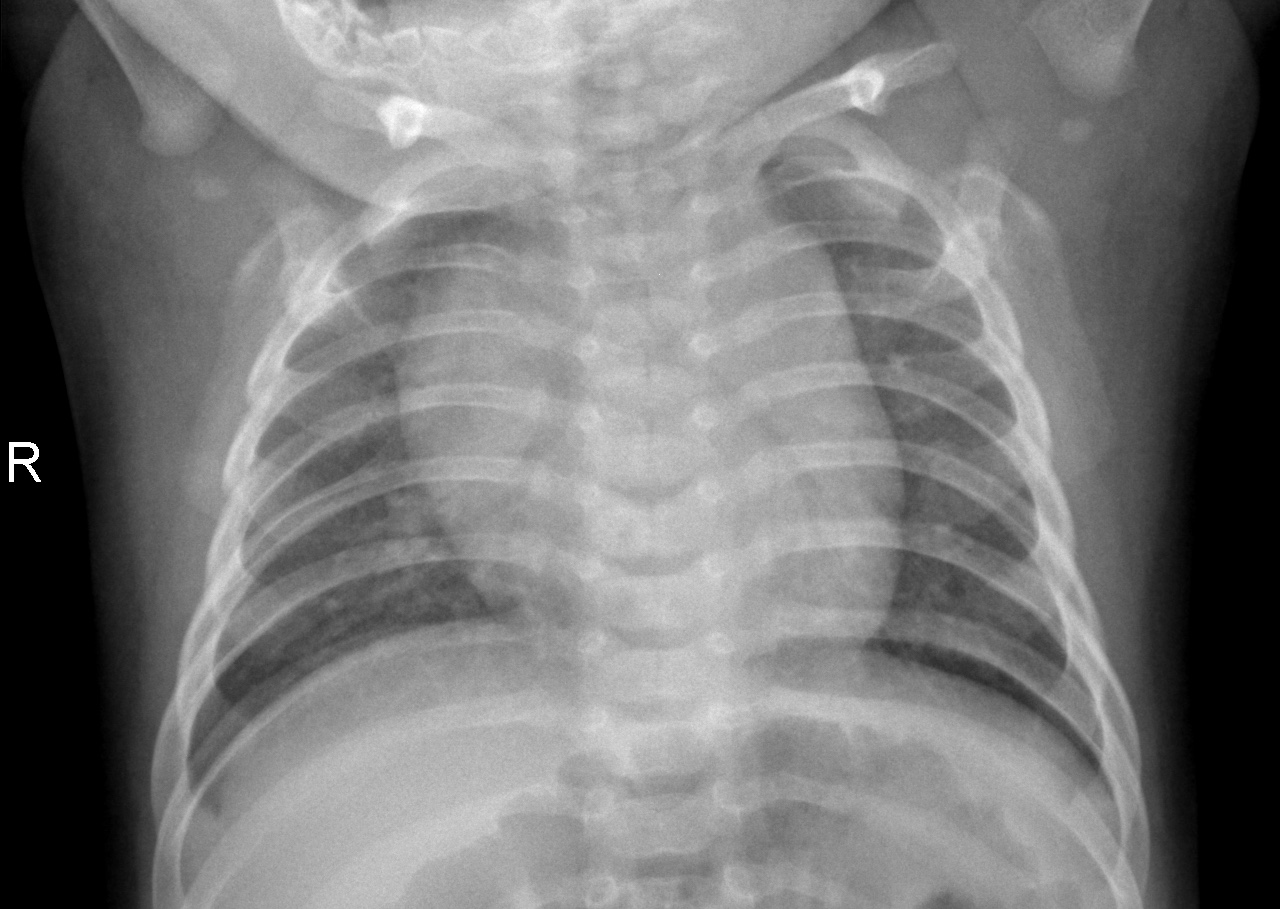
Diagnosis: NORMAL